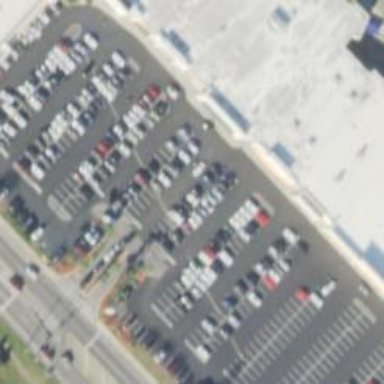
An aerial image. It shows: Parking space.